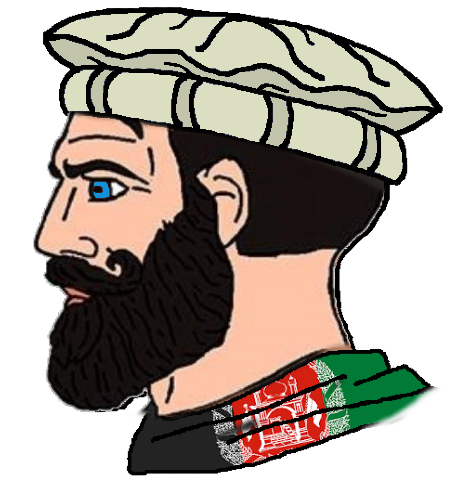
Label: 4_Yes_Chad